Question: I've created 'RadioGroup' buttons 'Dynamically' and 'Static' as well. Everything works fine for the static 'RadioButtons', but the 'setTextColor()' and 'setTextSize()' doesn't work for the dynamically created 'RadioButtons'. I've Included my code below with snapshots...
'layout_activity.xml'
'''
<!-- Here Dynamic -->
<ScrollView
android:layout_width="0dp"
android:layout_height="match_parent"
android:layout_weight="0.25" >
<LinearLayout
android:id="@+id/layoutTopicGrade"
android:layout_width="fill_parent"
android:layout_height="wrap_content"
android:background="#BCC6CC"
android:orientation="vertical" >
<RadioGroup
android:id="@+id/radio_group"
android:layout_width="fill_parent"
android:layout_height="wrap_content"
android:paddingLeft="5dip"
android:paddingRight="5dip"
android:paddingBottom="5dip"
android:orientation="vertical" >
</RadioGroup>
</LinearLayout>
</ScrollView>
<!-- Here Static -->
<HorizontalScrollView
android:layout_width="0dp"
android:layout_height="match_parent"
android:layout_weight="0.75" >
<LinearLayout
android:id="@+id/layoutGames"
android:layout_width="wrap_content"
android:layout_height="wrap_content"
android:background="#E5E4E2"
android:orientation="horizontal" >
<RadioGroup
android:id="@+id/radiogroup"
android:layout_width="wrap_content"
android:layout_height="wrap_content"
android:padding="5dip"
android:orientation="vertical" >
<RadioButton
android:id="@+id/radio1"
android:layout_width="wrap_content"
android:layout_height="wrap_content"
android:layout_gravity="center_vertical"
android:gravity="center"
android:minHeight="33dip"
android:minWidth="40dip"
android:text="RadioButton1"
android:button="@null"
android:textAppearance="@dimen/text_size"
android:textColor="@drawable/radio_text_color"
android:background="@drawable/buttonbackground"
android:layout_marginTop="5dip"
android:checked="true" />
<RadioButton
android:id="@+id/radio2"
android:layout_width="wrap_content"
android:layout_height="wrap_content"
android:layout_gravity="center_vertical"
android:background="@drawable/buttonbackground"
android:button="@null"
android:minHeight="33dip"
android:minWidth="40dip"
android:layout_marginTop="5dip"
android:gravity="center"
android:textAppearance="@dimen/text_size"
android:textColor="@drawable/radio_text_color"
android:text="RadioButton2" />
<RadioButton
android:id="@+id/radio3"
android:layout_width="wrap_content"
android:layout_height="wrap_content"
android:layout_gravity="center_vertical"
android:background="@drawable/buttonbackground"
android:button="@null"
android:minHeight="33dip"
android:minWidth="40dip"
android:layout_marginTop="5dip"
android:gravity="center"
android:textAppearance="@dimen/text_size"
android:textColor="@drawable/radio_text_color"
android:text="RadioButton3" />
</RadioGroup>
</LinearLayout>
</HorizontalScrollView>
</LinearLayout>
'''
I've created 'values-ldpi', 'values-mdpi', 'values-hdpi' folders and so on. Inside these folder I've created 'dimen.xml' with text size values '14dip', '16dip','18dip'and so on as follows:
'''
<?xml version="1.0" encoding="utf-8"?>
<resources>
<dimen name="text_size">20dip</dimen>
</resources>
'''
'radio_text_color.xml' as:
'''
<selector xmlns:android="http://schemas.android.com/apk/res/android">
<item
android:state_checked="true"
android:color="#FFF" />
<item android:color="#000" />
</selector>
'''
'buttonbackground.xml' as:
'''
<selector xmlns:android="http://schemas.android.com/apk/res/android" >
<item
android:drawable="@drawable/segment_white"
android:state_checked="true"
android:state_pressed="true" />
<item
android:drawable="@drawable/segment_grey_press"
android:state_pressed="true" />
<item
android:drawable="@drawable/segment_grey_press"
android:state_checked="true" />
<item
android:drawable="@drawable/segment_white" />
</selector>
'''
'mainActivity.java' as:
'''
public class mainActivity extends Activity {
RadioButton rb;
RadioGroup rg;
@SuppressLint({ "NewApi", "InlinedApi", "ResourceAsColor" })
@Override
protected void onCreate(Bundle savedInstanceState) {
super.onCreate(savedInstanceState);
setContentView(R.layout.game_board);
rg = (RadioGroup)findViewById(R.id.radio_group);
RadioGroup.LayoutParams params = new RadioGroup.LayoutParams(LayoutParams.MATCH_PARENT, LayoutParams.WRAP_CONTENT);
for(int i=0; i<15; i++){
rb = new RadioButton(this);
rb.setId(i);
rb.setTag("Tag"+i);
rb.setGravity(Gravity.CENTER);
//convert pixels to dip
int height = (int) TypedValue.applyDimension(TypedValue.COMPLEX_UNIT_DIP, 33, getResources().getDisplayMetrics());
int width = (int) TypedValue.applyDimension(TypedValue.COMPLEX_UNIT_DIP, 40, getResources().getDisplayMetrics());
rb.setMinHeight(height);
rb.setMinWidth(width);
rb.setText("Button"+i);
rb.setChecked(true);
rb.setButtonDrawable(new StateListDrawable());
rb.setTextSize(getResources().getDimension(R.dimen.text_size));
rb.setTextColor(getResources().getColor(R.drawable.radio_text_color));
rb.setBackgroundResource(R.drawable.yourbuttonbackground);
params.topMargin = 5;
rb.setLayoutParams(params);
rg.addView(rb);
rb.setOnClickListener(buttonClicked);
}
}
public OnClickListener buttonClicked = new OnClickListener() {
public void onClick(View v) {
int _id = v.getId();
String str = v.getTag().toString();
Toast.makeText(getBaseContext(),"str: "+str,Toast.LENGTH_SHORT).show();
}
};
@Override
public boolean onCreateOptionsMenu(Menu menu) {
// Inflate the menu; this adds items to the action bar if it is present.
getMenuInflater().inflate(R.menu.game_board, menu);
return true;
}
}
'''
'Output Screenshot'

As you can see on the right side(Static buttons) of the screenshot, second button is selected and the Text color of the selected button is 'White' where as remaining two is 'Black', On the left side(Dynamic buttons) the text color doesn't change, by default it is black. Even the height of the buttons are different, but I'm applying same properties in both place.
'How to get same output either it is Dynamic or Static?'
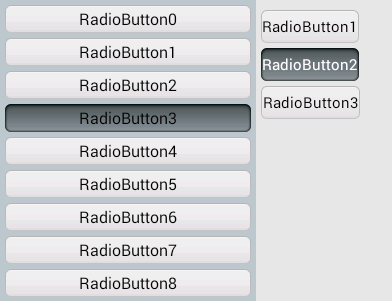
Answer: Try setting color state list instead for ex:
'''
ColorStateList myColorStateList = new ColorStateList(
new int[][]{
new int[]{android.R.attr.state_pressed}, //1
new int[]{android.R.attr.state_focused}, //2
new int[]{android.R.attr.state_focused, android.R.attr.state_pressed} //3
},
new int[] {
Color.RED, //1
Color.GREEN, //2
Color.BLUE //3
}
);
rb.setTextColor(myColorStateList);
'''
or simply call
'''
rb.setTextColor(getResources().getColorStateList(R.drawable.radio_text_color));
'''